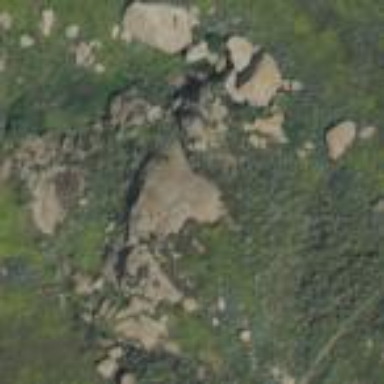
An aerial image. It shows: Landscape of bare rock.